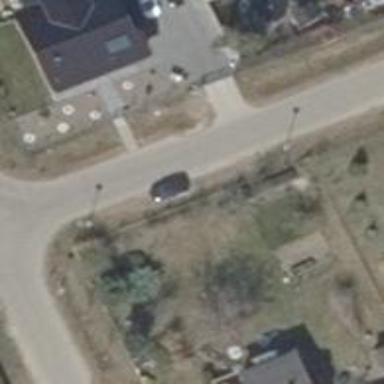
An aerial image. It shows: Residential road.